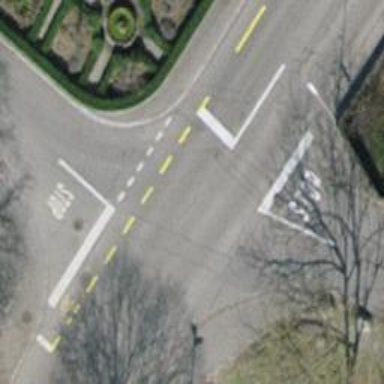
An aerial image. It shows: Left sidewalk along asphalt tertiary road.